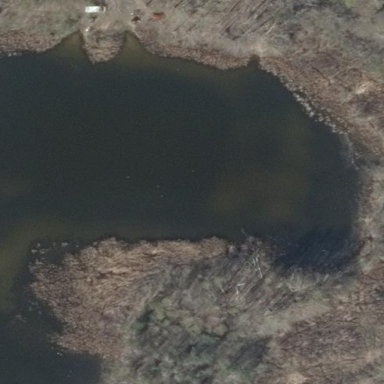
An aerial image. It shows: Wetland area dominated by reedbeds.